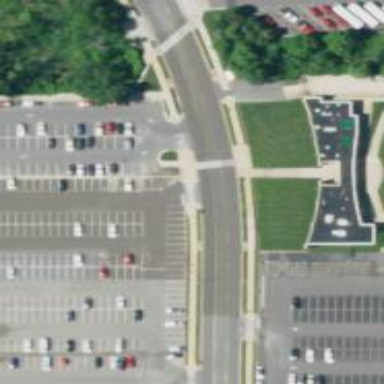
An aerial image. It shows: Tertiary road with separate sidewalk.